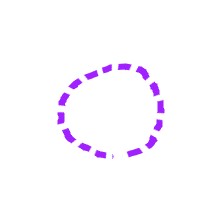
Shape: circle